Question: As the question states above, how would I go about aligning a navigation menu to a banner regardless of user-end horizontal screen resolution? Since I'm creating a fixed-width layout, fluidity shouldn't matter much. In the end, everything's going to be centered, contained in a specific width. For those curious, I'm trying to design for a 1024px by 768px monitor.
I've attached an image with an area of concern circled in red. In yellow, I've boxed the objective that I hope to resolve.The method should preferably use CSS. It must validate to XHTML 1.0 Strict.
At this point, I'm out of ideas!

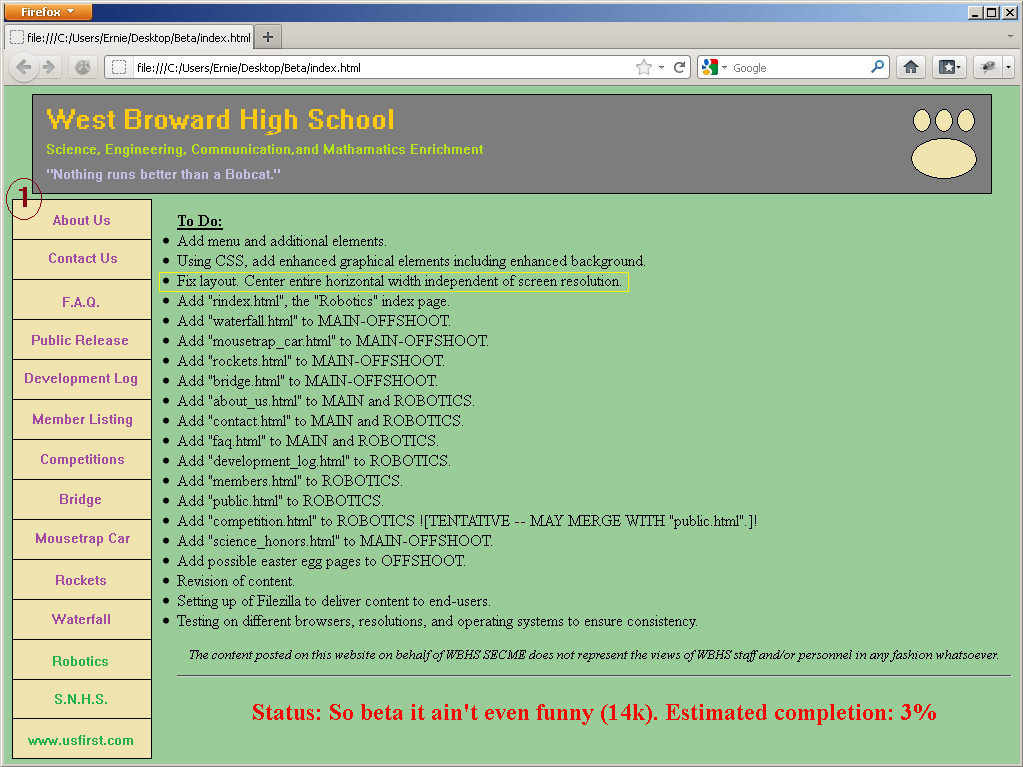
Answer: Just put everything, including the menu, inside the same wrapping div element and set width as well as centering (margin: 0 auto) to that element.
Also, CSS doesn't validate to XHTML - it validates to CSS.